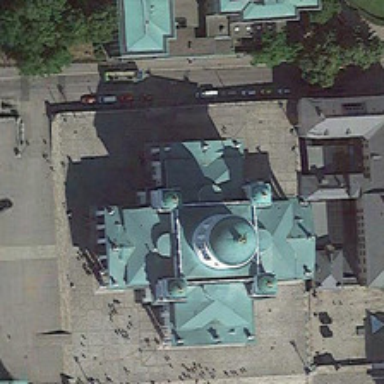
A cross shaped church with five round green roofs is standing along the street  against which are ploygon buildings .